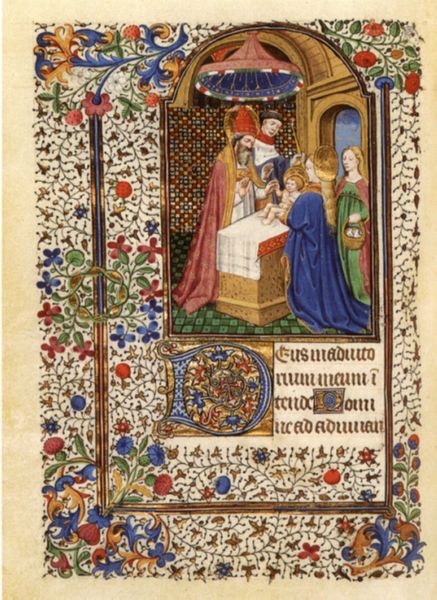
Titel: Pariser Stundenbuch
Institution: Privatsammlung/König
Schlagwörter: baum, blau, grün, blumen, bunt, fenster, frau, szene, tisch, weiss, zeichnung, blüten, rot, tuch, haube, ornament, bibel, rahmen, gold, mantel, kind, ranken, farbig, schrift, papier, farben, farbe, baby, bischof, papst, floral, korb, durchgang, buch, seite, illustration, text, knien, initiale, altar, buchseite, prister, christus, jesus, priester, mönch, baldachin, tempel, taufe, maria, schrein, jahrhundert, buchmalerei, majuskel, darbringung, darbringung im tempel, beschneidung, beschneidung christi, geboren, christine, jeus, d, de, maraia, chrisrinw, pizan, de pizab, tinsur